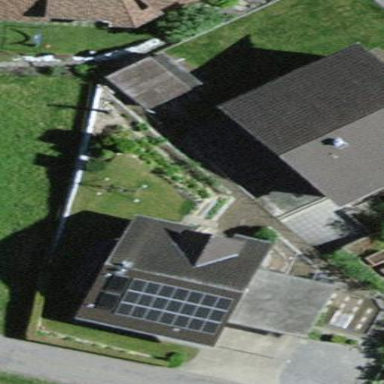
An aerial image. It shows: Simple house.